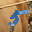
Label: 5